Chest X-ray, PA view. Patient: 61 years old, sex M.
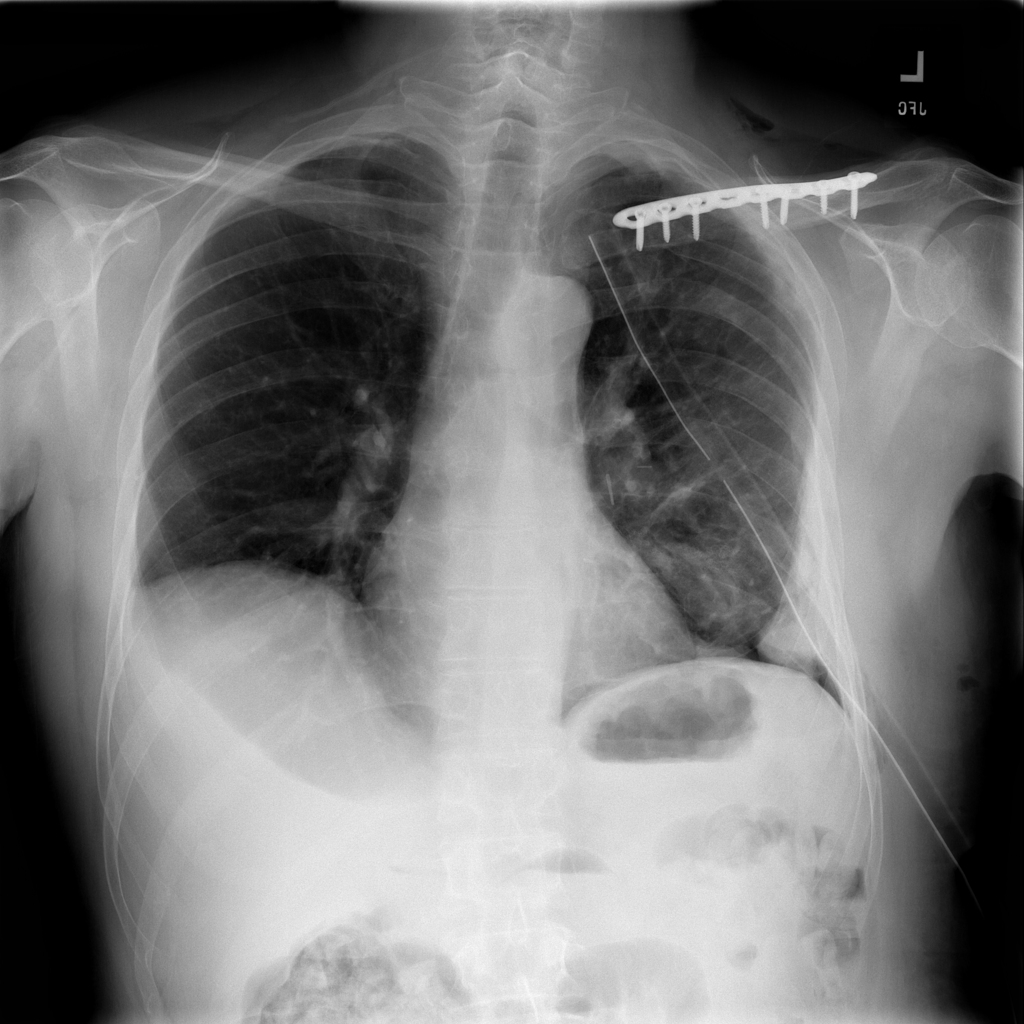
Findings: Emphysema